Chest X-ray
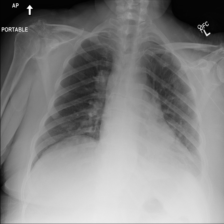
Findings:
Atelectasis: negative
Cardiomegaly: negative
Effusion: negative
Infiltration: negative
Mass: positive
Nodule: negative
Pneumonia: negative
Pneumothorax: negative
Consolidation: negative
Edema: negative
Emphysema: negative
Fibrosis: negative
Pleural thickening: negative
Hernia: negative